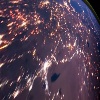
Label: land